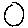
Label: circle